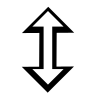
Cursor type: resize_n
OS/theme: linux-xcursor-pro
Variant: white